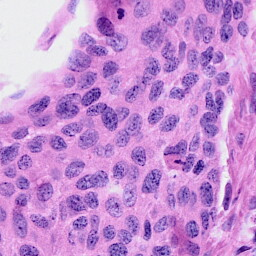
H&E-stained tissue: Cervix